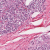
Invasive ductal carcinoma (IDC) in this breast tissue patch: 0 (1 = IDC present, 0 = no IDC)